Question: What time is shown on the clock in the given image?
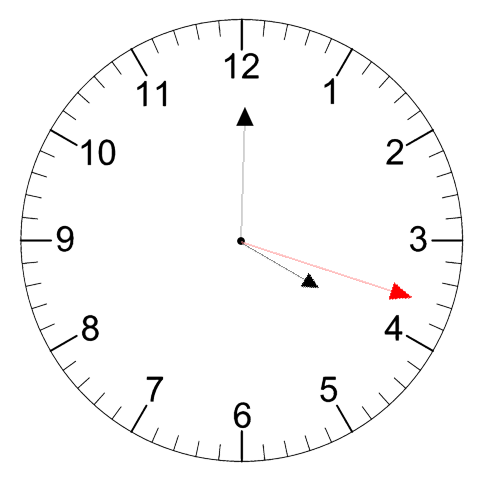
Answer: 04:00:18